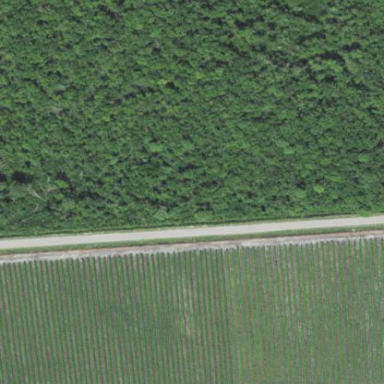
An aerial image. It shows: Orchard.